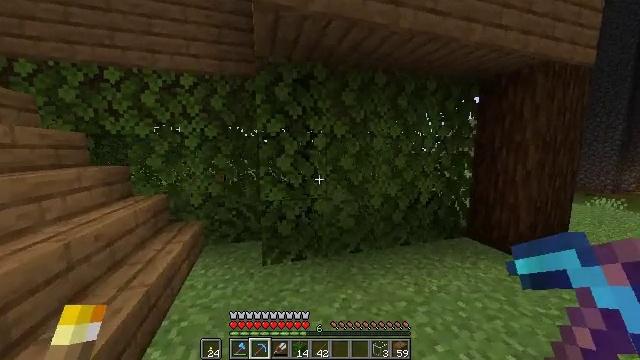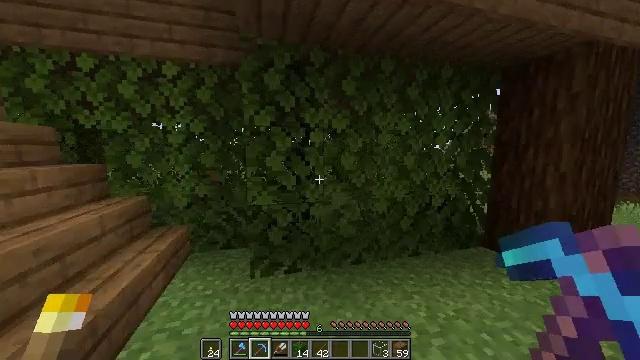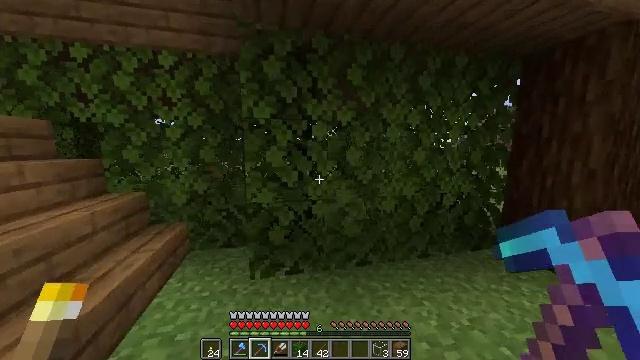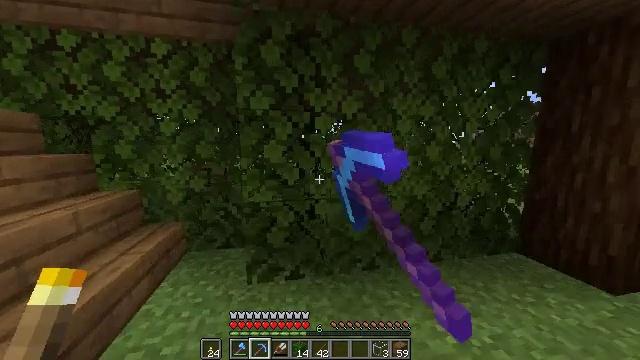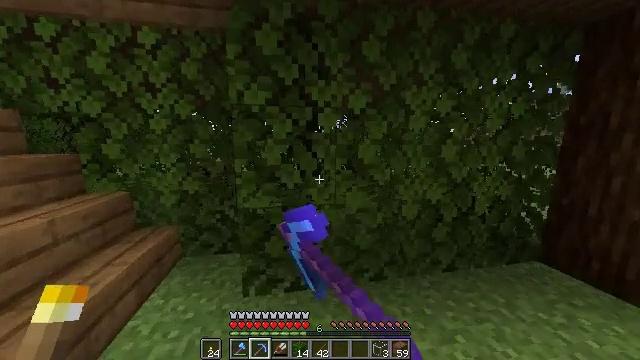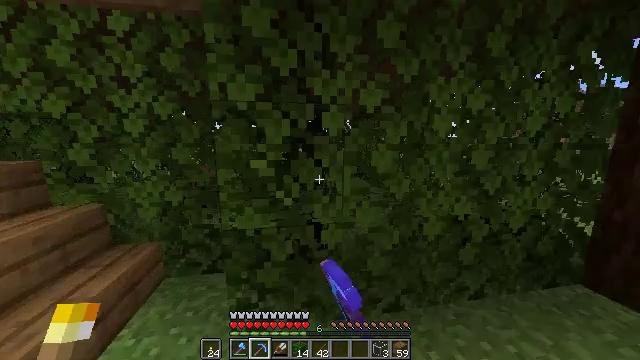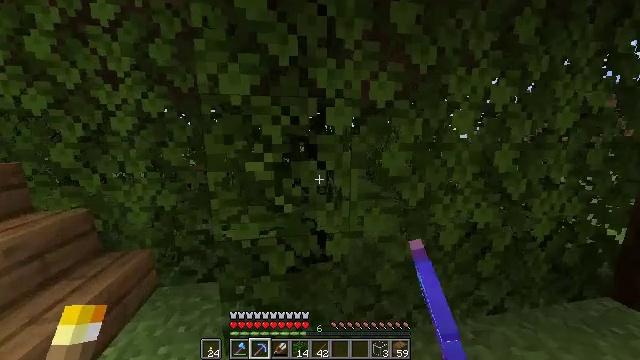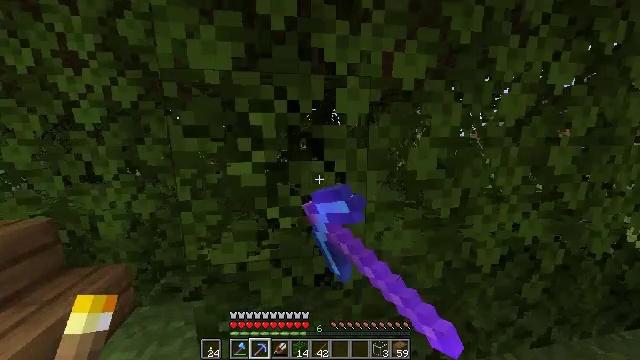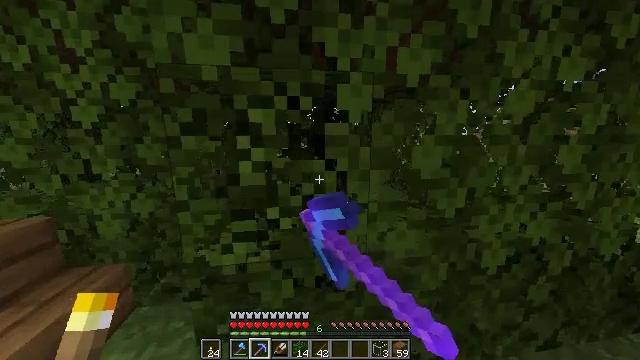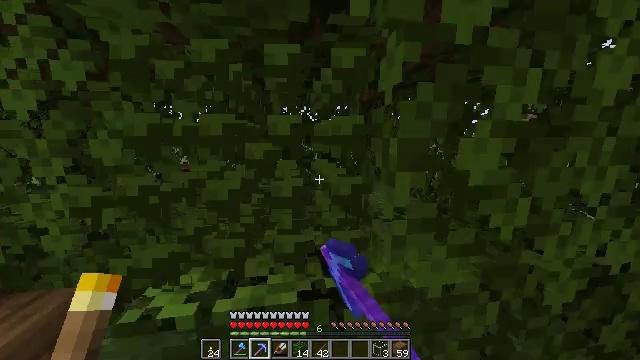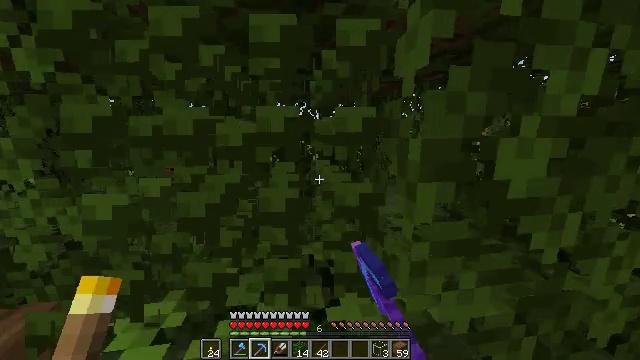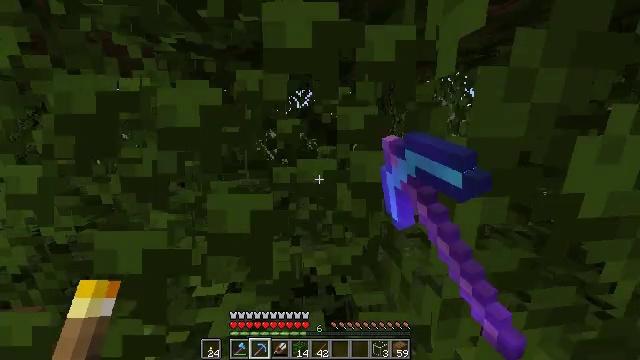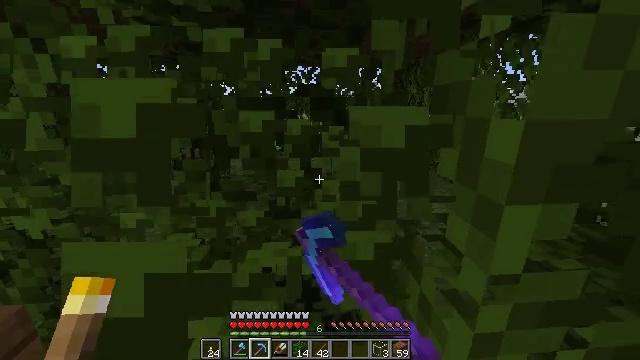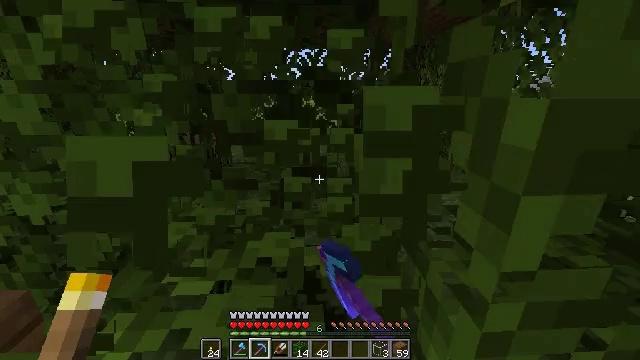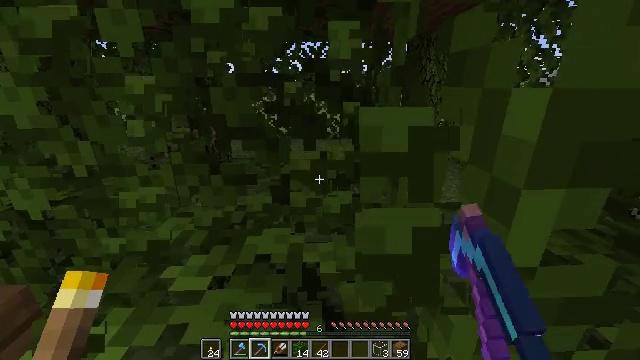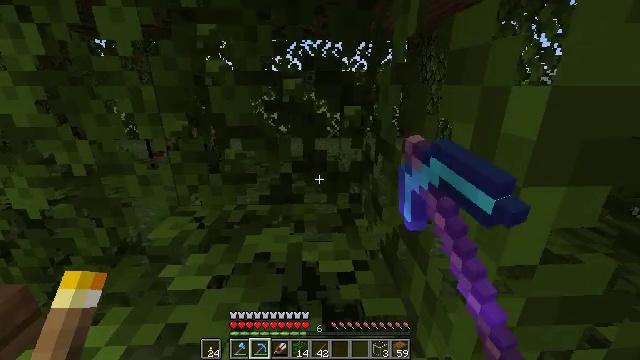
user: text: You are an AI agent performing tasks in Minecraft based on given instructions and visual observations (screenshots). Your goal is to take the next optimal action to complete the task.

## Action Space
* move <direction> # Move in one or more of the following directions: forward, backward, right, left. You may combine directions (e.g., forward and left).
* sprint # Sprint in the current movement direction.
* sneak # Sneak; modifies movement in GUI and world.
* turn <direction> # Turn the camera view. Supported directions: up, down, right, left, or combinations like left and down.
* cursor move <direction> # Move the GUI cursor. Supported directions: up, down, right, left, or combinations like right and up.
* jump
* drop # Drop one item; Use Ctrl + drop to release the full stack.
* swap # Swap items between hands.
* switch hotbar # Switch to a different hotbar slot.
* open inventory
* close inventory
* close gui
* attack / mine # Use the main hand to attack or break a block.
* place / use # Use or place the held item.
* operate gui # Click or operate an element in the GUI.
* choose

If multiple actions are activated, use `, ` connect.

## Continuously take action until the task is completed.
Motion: motion action
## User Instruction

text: Trim the tree by mining oak leaves.
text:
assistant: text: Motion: move forward, sprint, turn left
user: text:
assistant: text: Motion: move forward, sprint, turn left and down, attack / mine
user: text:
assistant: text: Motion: move forward, sprint, turn left, attack / mine
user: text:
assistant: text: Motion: move forward, sprint, turn left and down, attack / mine
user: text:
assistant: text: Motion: move forward, sprint, attack / mine
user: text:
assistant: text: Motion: move forward, attack / mine
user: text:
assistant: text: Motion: move forward, attack / mine
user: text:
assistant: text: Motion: move forward, attack / mine
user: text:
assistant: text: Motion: move forward, attack / mine
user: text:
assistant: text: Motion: attack / mine
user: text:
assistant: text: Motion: turn left and down, attack / mine
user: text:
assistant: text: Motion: turn left and down, attack / mine
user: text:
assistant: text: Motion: turn left and down, attack / mine
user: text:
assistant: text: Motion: attack / mine
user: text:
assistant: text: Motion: attack / mine
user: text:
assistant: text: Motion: turn down, attack / mine
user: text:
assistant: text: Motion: turn down, attack / mine
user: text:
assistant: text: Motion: attack / mine
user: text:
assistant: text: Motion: turn down, attack / mine
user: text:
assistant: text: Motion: turn down, attack / mine
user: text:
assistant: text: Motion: turn down, attack / mine
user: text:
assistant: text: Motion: turn down, attack / mine
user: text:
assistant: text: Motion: attack / mine
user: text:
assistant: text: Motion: attack / mine
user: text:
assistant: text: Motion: attack / mine
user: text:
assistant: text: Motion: move forward, attack / mine
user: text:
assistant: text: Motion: move forward, attack / mine
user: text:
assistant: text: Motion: move forward, attack / mine
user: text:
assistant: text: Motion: attack / mine
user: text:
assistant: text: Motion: turn down, attack / mine